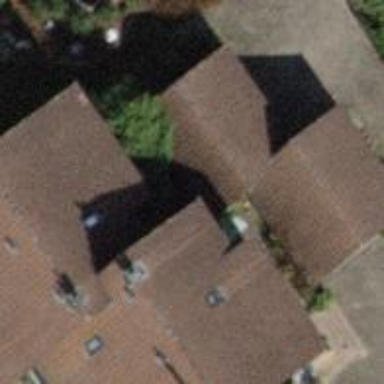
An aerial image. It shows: Garage.